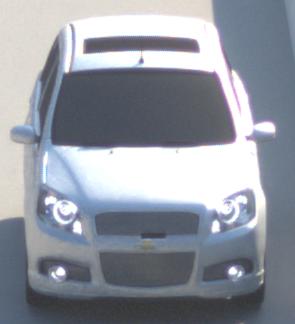
Make: Chevrolet
Model: Aveo 1.2
Detailed model: Aveo
Model produced from: 2008/06
Model produced until: 2011/01
Doors: 3
Color: white
Road condition: dry road
Daytime: morning or afternoon
Contrast: high contrast